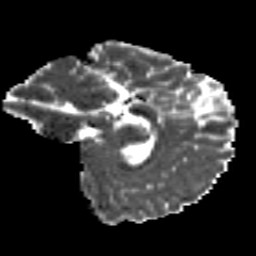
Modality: MD
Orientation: sagittal
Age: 18
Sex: male
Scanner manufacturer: siemens
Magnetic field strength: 3 T
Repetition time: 8.8 s
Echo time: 0.085 s